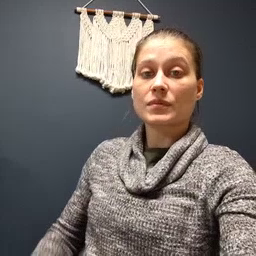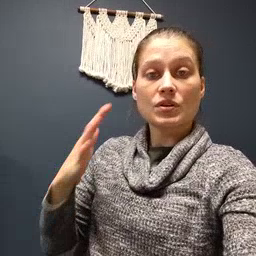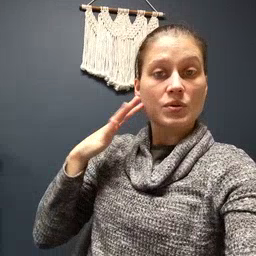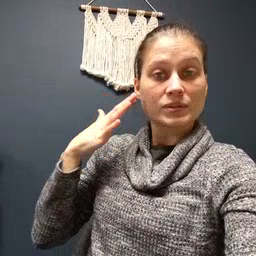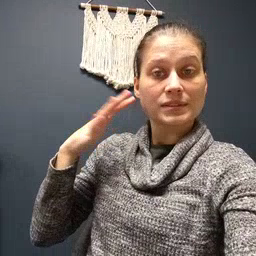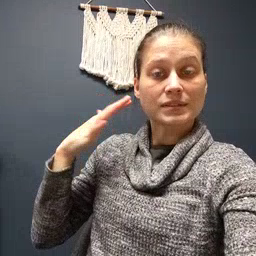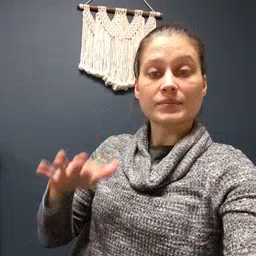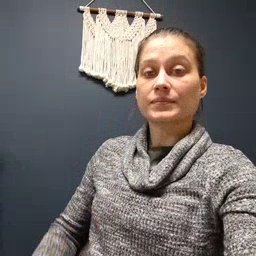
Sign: noisy